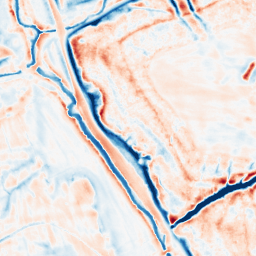
Category: edge_preserving
Decomposition family: bilateral
Decomposition parameters: d: 21
sigma_color: 150
sigma_space: 75
Upsampling method: linear_exact
Upsampling parameters: scale: 2
Upsampling scale: 2